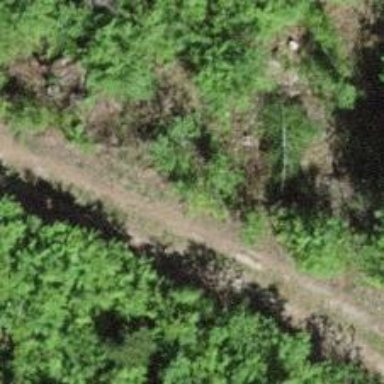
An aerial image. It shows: Well-maintained track road with grade 1 tracktype.